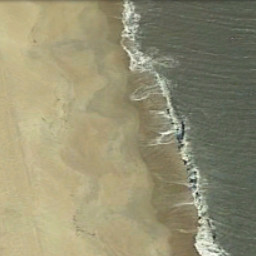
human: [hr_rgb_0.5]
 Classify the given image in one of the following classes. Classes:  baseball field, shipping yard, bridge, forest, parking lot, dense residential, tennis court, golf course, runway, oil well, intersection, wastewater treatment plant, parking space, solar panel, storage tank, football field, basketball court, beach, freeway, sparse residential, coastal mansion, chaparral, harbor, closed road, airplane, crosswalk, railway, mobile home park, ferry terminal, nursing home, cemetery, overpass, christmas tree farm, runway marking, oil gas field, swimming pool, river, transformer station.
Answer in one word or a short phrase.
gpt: beach